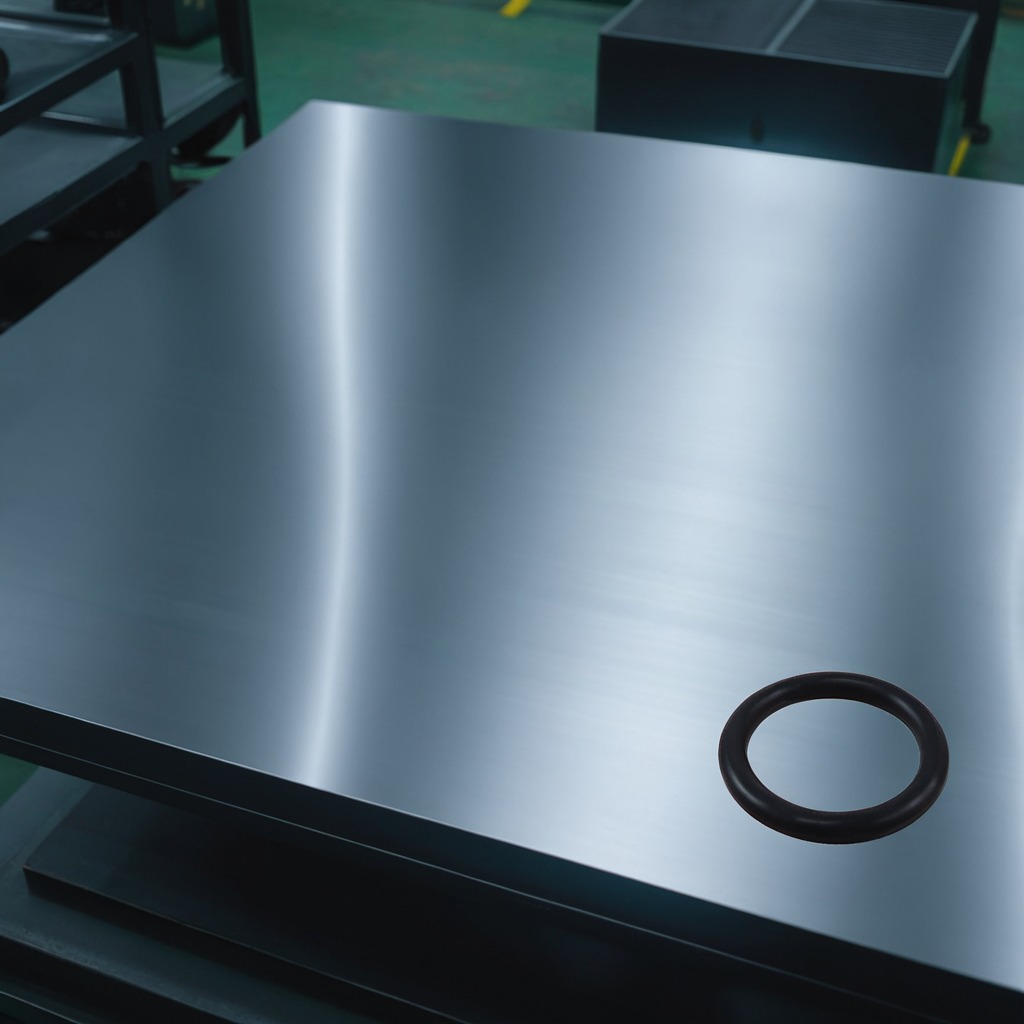
A rubber O-ring is lying on a metal table in a machine shop under fluorescent lights.